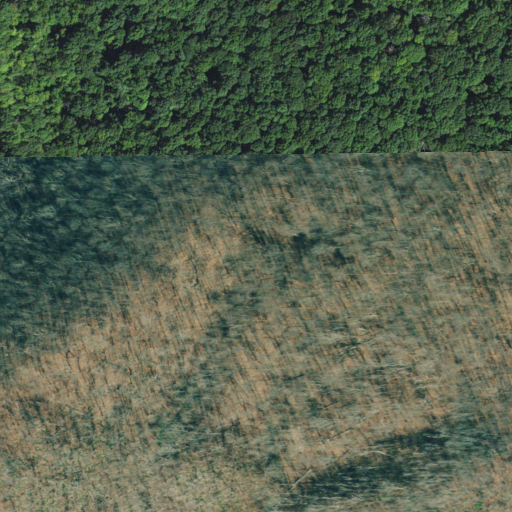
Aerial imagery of ridge(s) in Georgia named Bearpen Ridge containing deciduous forest, shrub, and mixed forest